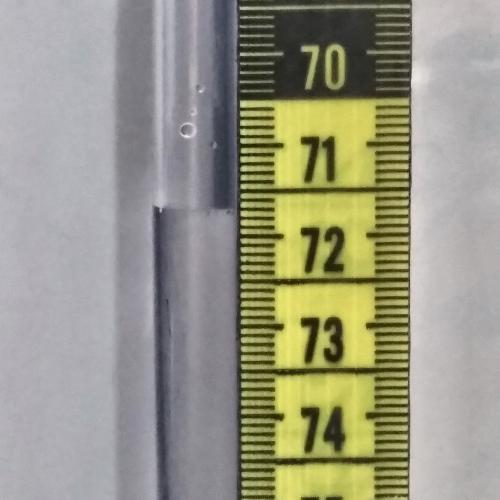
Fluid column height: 71.7 cm